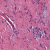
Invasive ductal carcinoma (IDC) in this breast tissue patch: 0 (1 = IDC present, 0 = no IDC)